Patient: sex M, age 75
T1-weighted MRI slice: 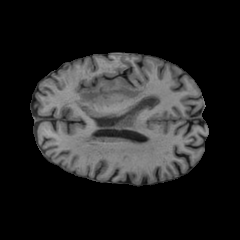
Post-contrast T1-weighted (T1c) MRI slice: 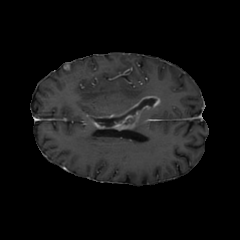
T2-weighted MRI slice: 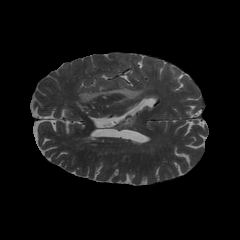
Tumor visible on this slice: yes
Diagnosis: Glioblastoma, IDH-wildtype
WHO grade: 4